Question: We were running <URL> in our application to optimize it. We noticed that it always flags a large 1,127,584 byte Bitmap as a possible memory leak.
During analysis, we realized that it has nothing to do with our app and just creating a simple project with a single layout that contains any scrollable widget will show the same results as shown in the screenshot which flags the Bitmap.
Question is -- anyone know what this image is for and should we be concerned with it?

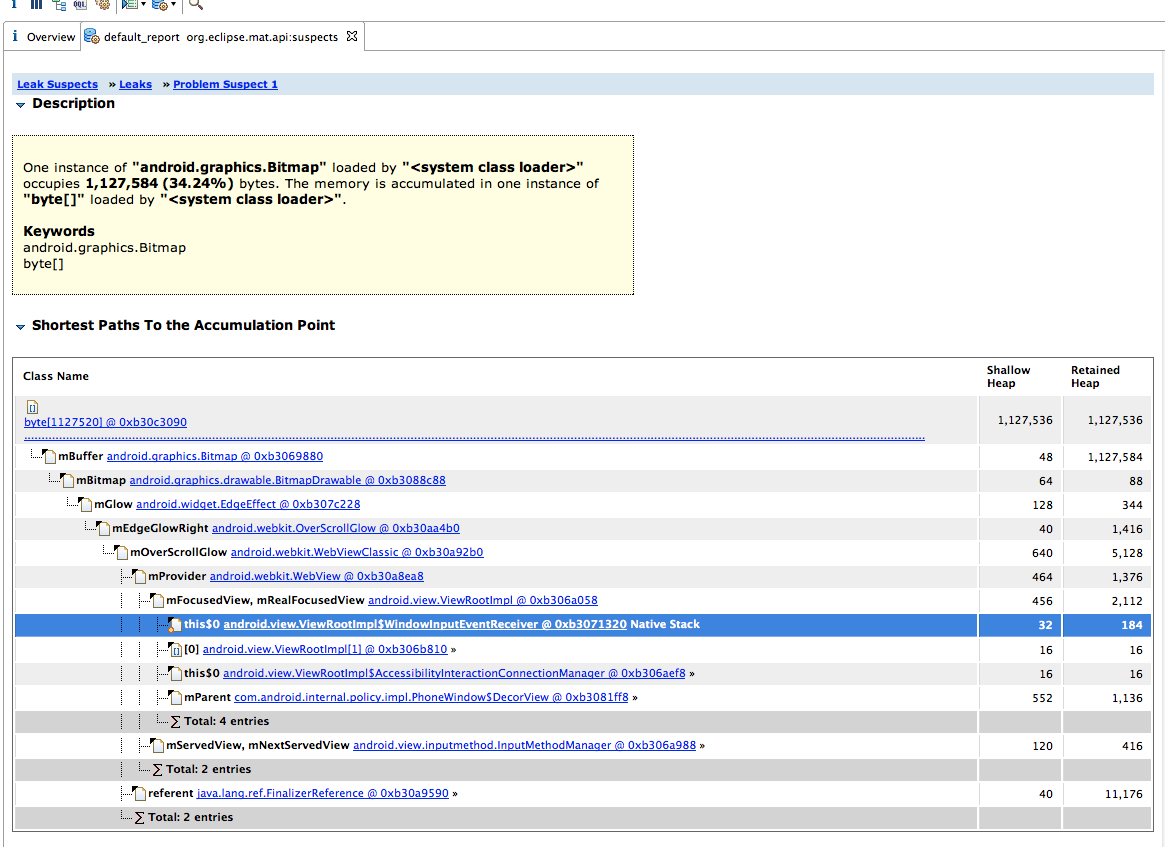
Answer: this is a late answer but maybe this will help others,I had a similar issue i've seen some big bitmap taking relatively a lot memory in the android studio heap dump, i found out it came from the scrollview so I've added this attribute to the xml to disable the scrollview effects and i dont see this allocation anymore in the heap dump.
android:overScrollMode="never"
p.s
I can see now in the heap dump that the spinner DropDownListVew, when its opened has the same issue